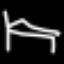
Label: bed